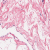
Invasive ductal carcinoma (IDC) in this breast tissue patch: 0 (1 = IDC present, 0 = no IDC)